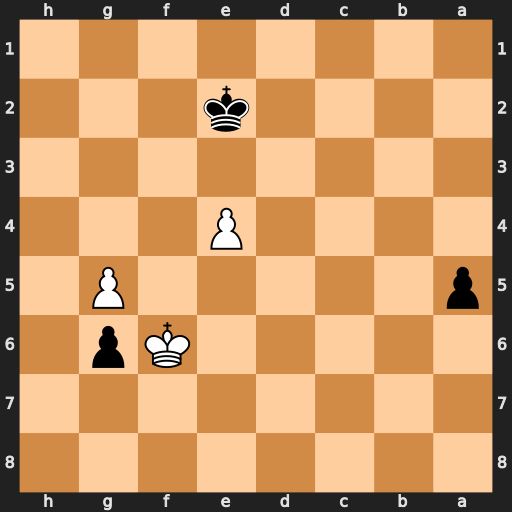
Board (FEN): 8/8/5Kp1/p5P1/4P3/8/4k3/8
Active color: b
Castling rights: -
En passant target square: -
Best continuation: a4 e5 a3 Kf7 a2 e6 a1=Q